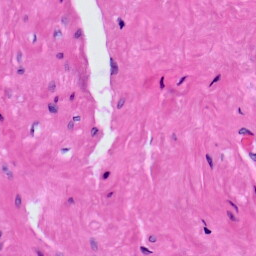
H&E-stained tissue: Prostate